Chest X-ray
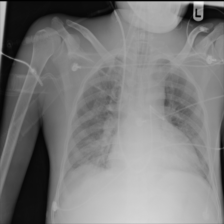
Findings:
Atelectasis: negative
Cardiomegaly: negative
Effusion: negative
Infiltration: positive
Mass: negative
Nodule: negative
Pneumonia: negative
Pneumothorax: negative
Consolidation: negative
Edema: negative
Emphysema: negative
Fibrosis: negative
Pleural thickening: negative
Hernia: negative